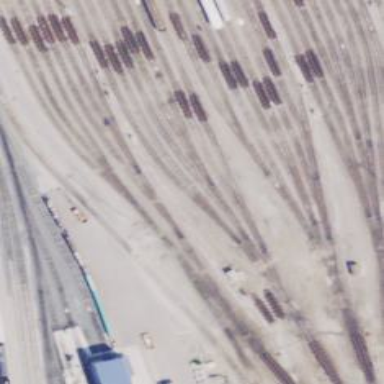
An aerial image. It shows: Railway yard.